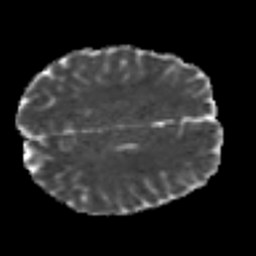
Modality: MD
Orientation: axial
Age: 18
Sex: male
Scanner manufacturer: siemens
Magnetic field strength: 3 T
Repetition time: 7 s
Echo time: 0.0926 s